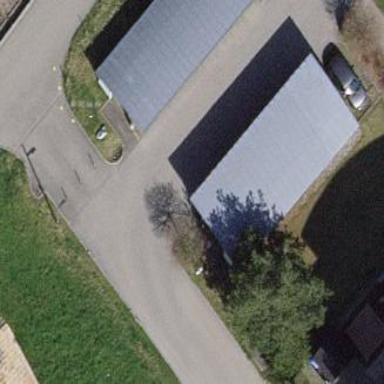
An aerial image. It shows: Shed.